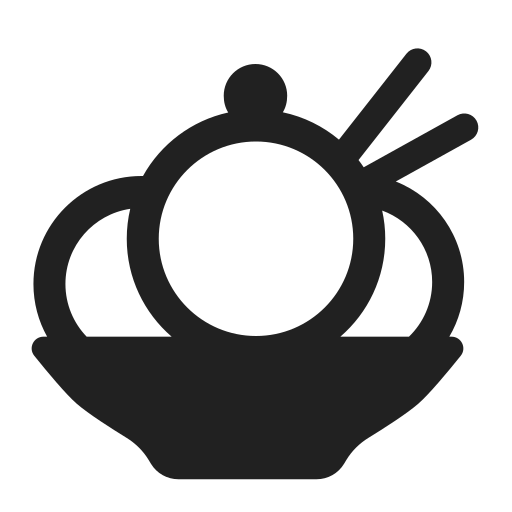
ice cream high contrast